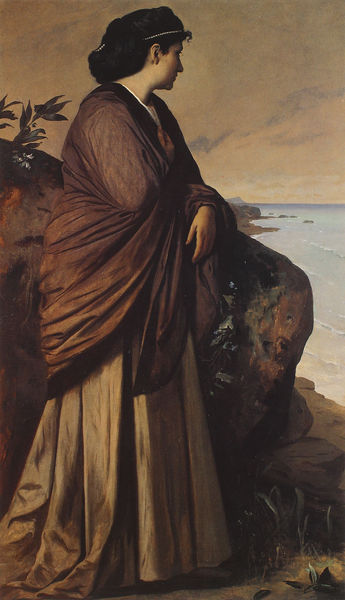
Titel: Iphigenie (dritte Fassung des Bildes)
Künstler: Anselm Feuerbach
Institution: Düsseldorf, Kunstmuseum
Schlagwörter: berg, blätter, dunkel, felsen, gemälde, gestein, hand, himmel, meer, umhang, wasser, wolken, ufer, abend, blumen, braun, frau, frisur, kleid, ohr, profil, rücken, tuch, beige, rock, stein, porträt, gewand, haare, mantel, klassizismus, pflanze, pflanzen, ohren, küste, wellen, fels, sonnenuntergang, vogelperspektive, melancholisch, steilküste, oben, baun, ocean, sea, klassisch, anselm, harreif, grief, stla, wanderlust